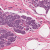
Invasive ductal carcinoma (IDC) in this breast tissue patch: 0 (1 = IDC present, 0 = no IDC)